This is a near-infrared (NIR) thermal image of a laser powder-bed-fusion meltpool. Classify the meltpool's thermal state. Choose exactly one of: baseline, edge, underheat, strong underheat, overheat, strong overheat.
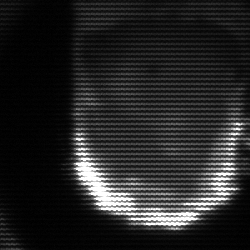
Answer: baseline